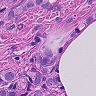
Metastatic tissue present: yes